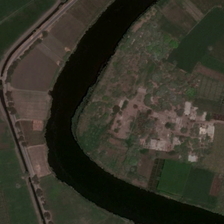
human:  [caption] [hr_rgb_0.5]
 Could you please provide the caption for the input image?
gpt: many green trees and farmlands are in two sides of a curved black river .

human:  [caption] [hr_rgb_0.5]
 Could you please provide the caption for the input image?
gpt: many green trees and farmlands are in two sides of a curved black river .

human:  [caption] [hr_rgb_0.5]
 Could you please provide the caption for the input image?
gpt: the river is deep blue, the object pattern is yellow and purple .

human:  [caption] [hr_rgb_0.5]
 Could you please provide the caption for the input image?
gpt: some of the floating objects float on the river .

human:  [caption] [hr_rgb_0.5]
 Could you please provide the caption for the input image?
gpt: some of the floating objects float on the river .